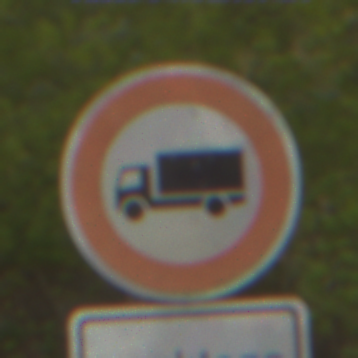
Verkehrszeichen: VerbotFuerKraftfahrzeugeUeberDreiKommaFuenfTonnen
Zusatzzeichen unten: ZeitangabenMitBeschraenkungAufWochentage1
Umgebung: Outdoor, Nature
Tageszeit: MorningAfternoon
Wetter: Overcast
Licht: Natural
Jahreszeit: NotSpecified
Kontrast: LowContrast